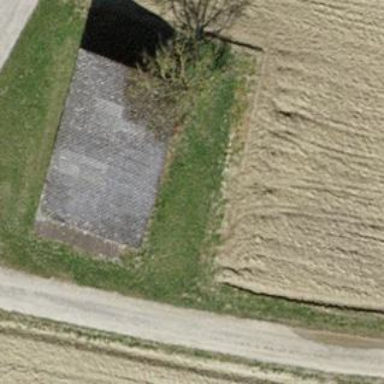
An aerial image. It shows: Shed.